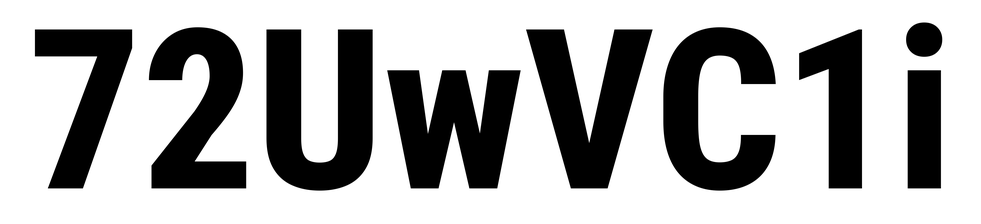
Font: Roboto_Condensed_ExtraBold